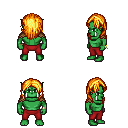
a pixel art fantasy rpg character, male body template, orc, green skin, leather shoulder armor, red pants, light blonde long hairstyle, bracelets, four views (front, back, left, right), 2x2 character sprite sheet, small pixel art, hard edges, no anti-aliasing